Interaction volume radius: 10 \u00c5
Interaction volume height: 20 \u00c5
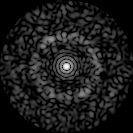
Disorder parameter: 0.8228